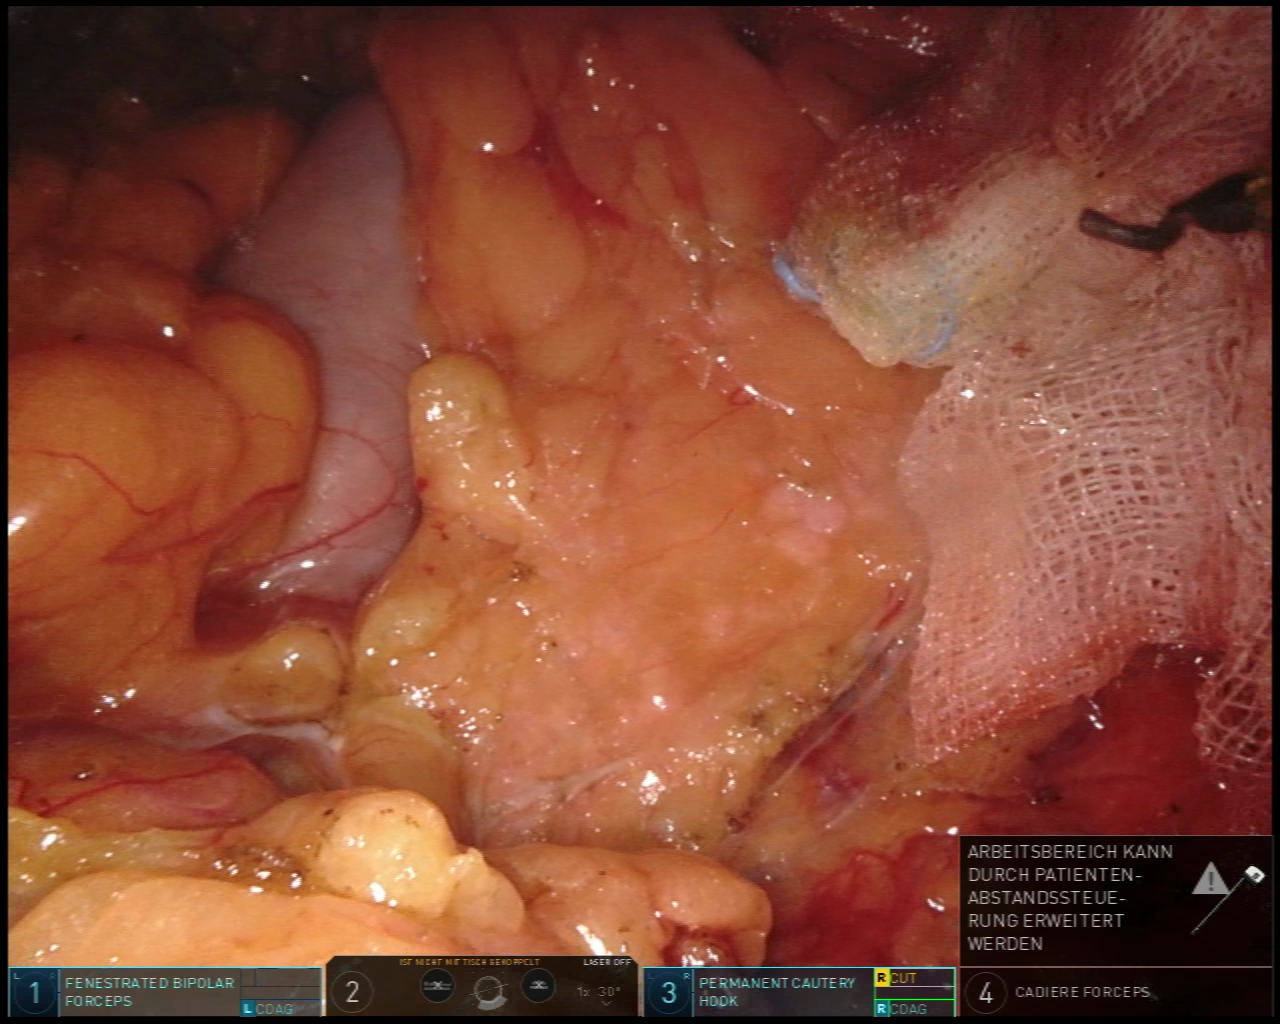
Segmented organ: pancreas
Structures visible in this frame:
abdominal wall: yes
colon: no
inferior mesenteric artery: no
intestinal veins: no
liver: no
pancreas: yes
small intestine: no
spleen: no
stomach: yes
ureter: no
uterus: no
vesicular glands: no